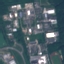
Land use / land cover class: Industrial